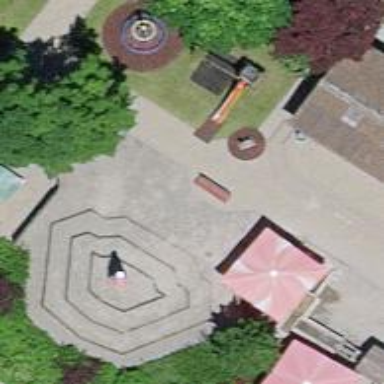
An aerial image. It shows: Playground with springy equipment.